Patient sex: M
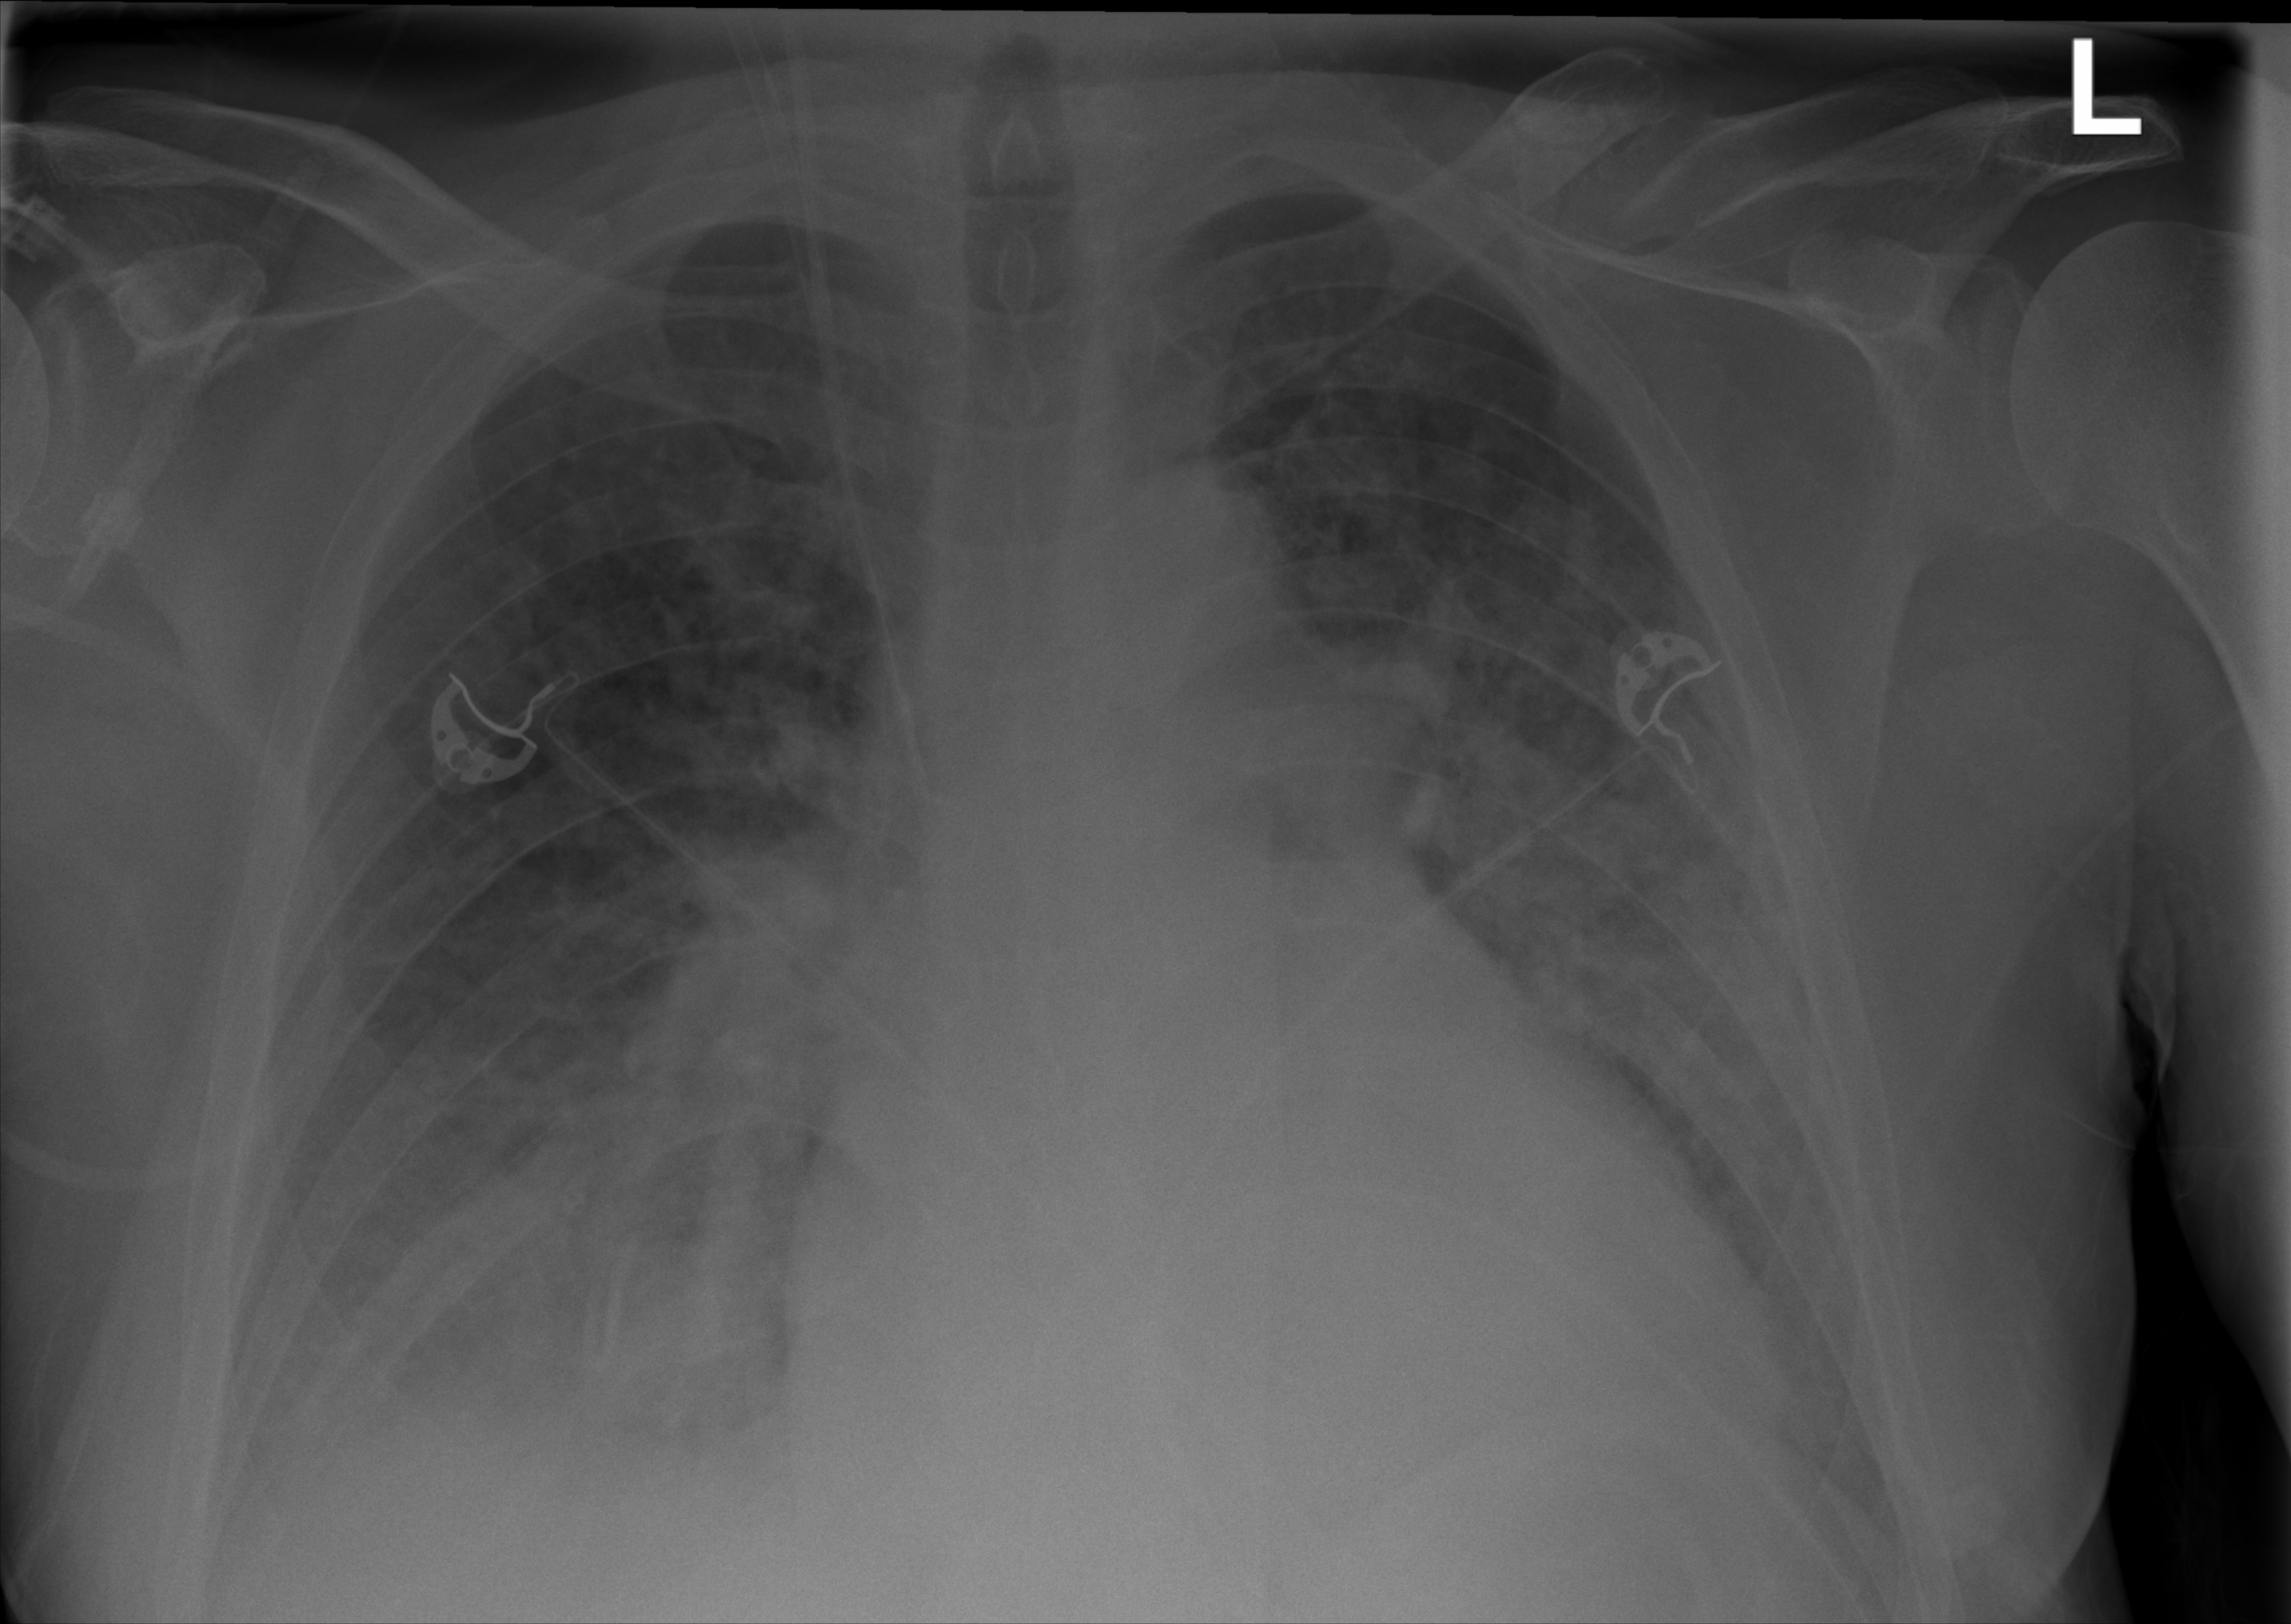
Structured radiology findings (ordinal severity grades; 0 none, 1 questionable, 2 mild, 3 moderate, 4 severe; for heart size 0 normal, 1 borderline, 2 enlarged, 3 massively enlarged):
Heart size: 2
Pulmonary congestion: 3
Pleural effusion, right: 3
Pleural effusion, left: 2
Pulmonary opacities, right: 2
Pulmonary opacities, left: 3
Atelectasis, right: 2
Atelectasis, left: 2